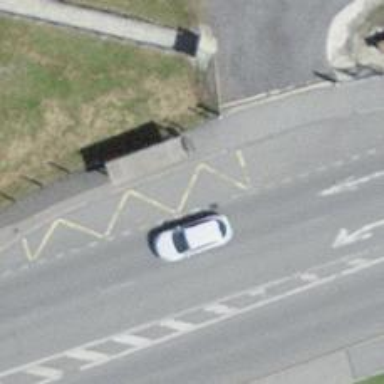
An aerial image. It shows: Bus stop with platform for public transport.